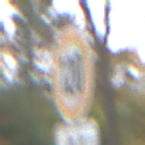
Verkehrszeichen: Geschwindigkeit120
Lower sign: ZeitangabenMitBeschraenkungAufWochentage9
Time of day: Midday
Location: Outdoor (Nature)
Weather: Overcast
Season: Autumn
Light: Natural